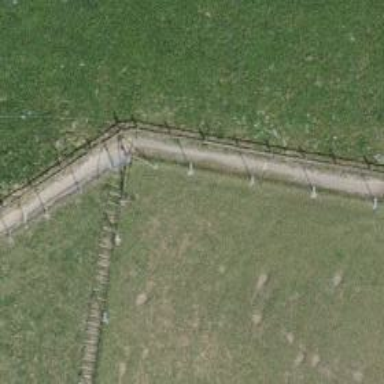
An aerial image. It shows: Fence is in the image.